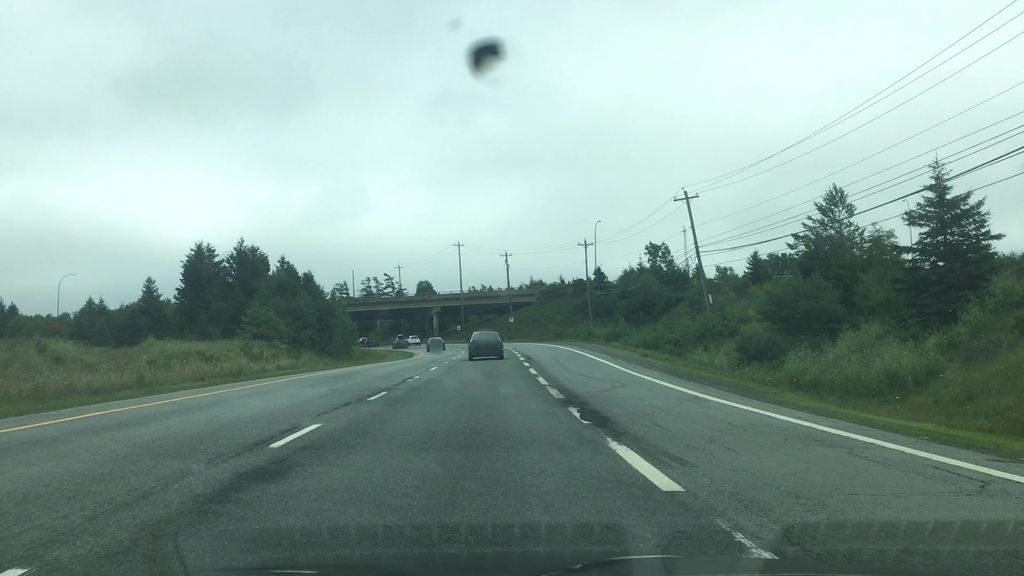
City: halifax